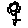
Label: flower